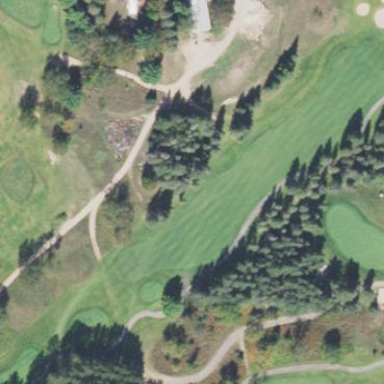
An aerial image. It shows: Area of rough grass used for golf.